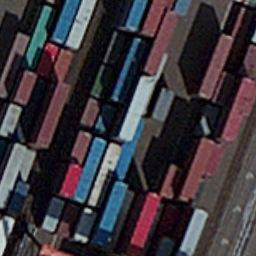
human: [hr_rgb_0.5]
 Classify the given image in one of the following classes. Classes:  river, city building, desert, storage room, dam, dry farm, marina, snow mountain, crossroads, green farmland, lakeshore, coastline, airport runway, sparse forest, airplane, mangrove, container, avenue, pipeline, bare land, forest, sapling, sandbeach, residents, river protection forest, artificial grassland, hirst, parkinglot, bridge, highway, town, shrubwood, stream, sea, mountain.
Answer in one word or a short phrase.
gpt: container